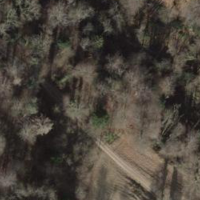
EUNIS habitat code: 41
Species observed at this site:
Geranium robertianum
Geum rivale